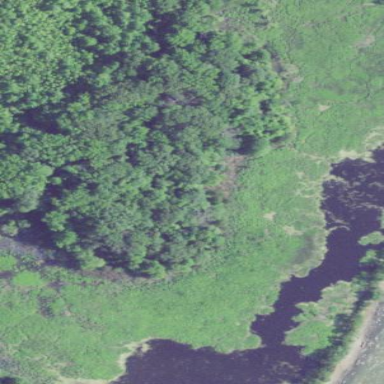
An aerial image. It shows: Marsh wetland.